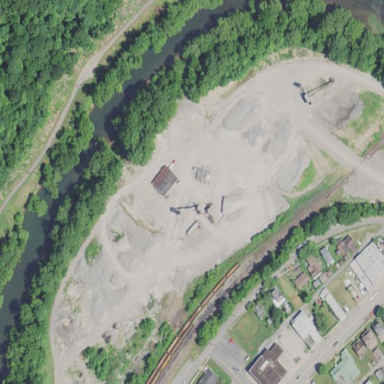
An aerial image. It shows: Quarry area.